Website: macys
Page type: delivery-shipping
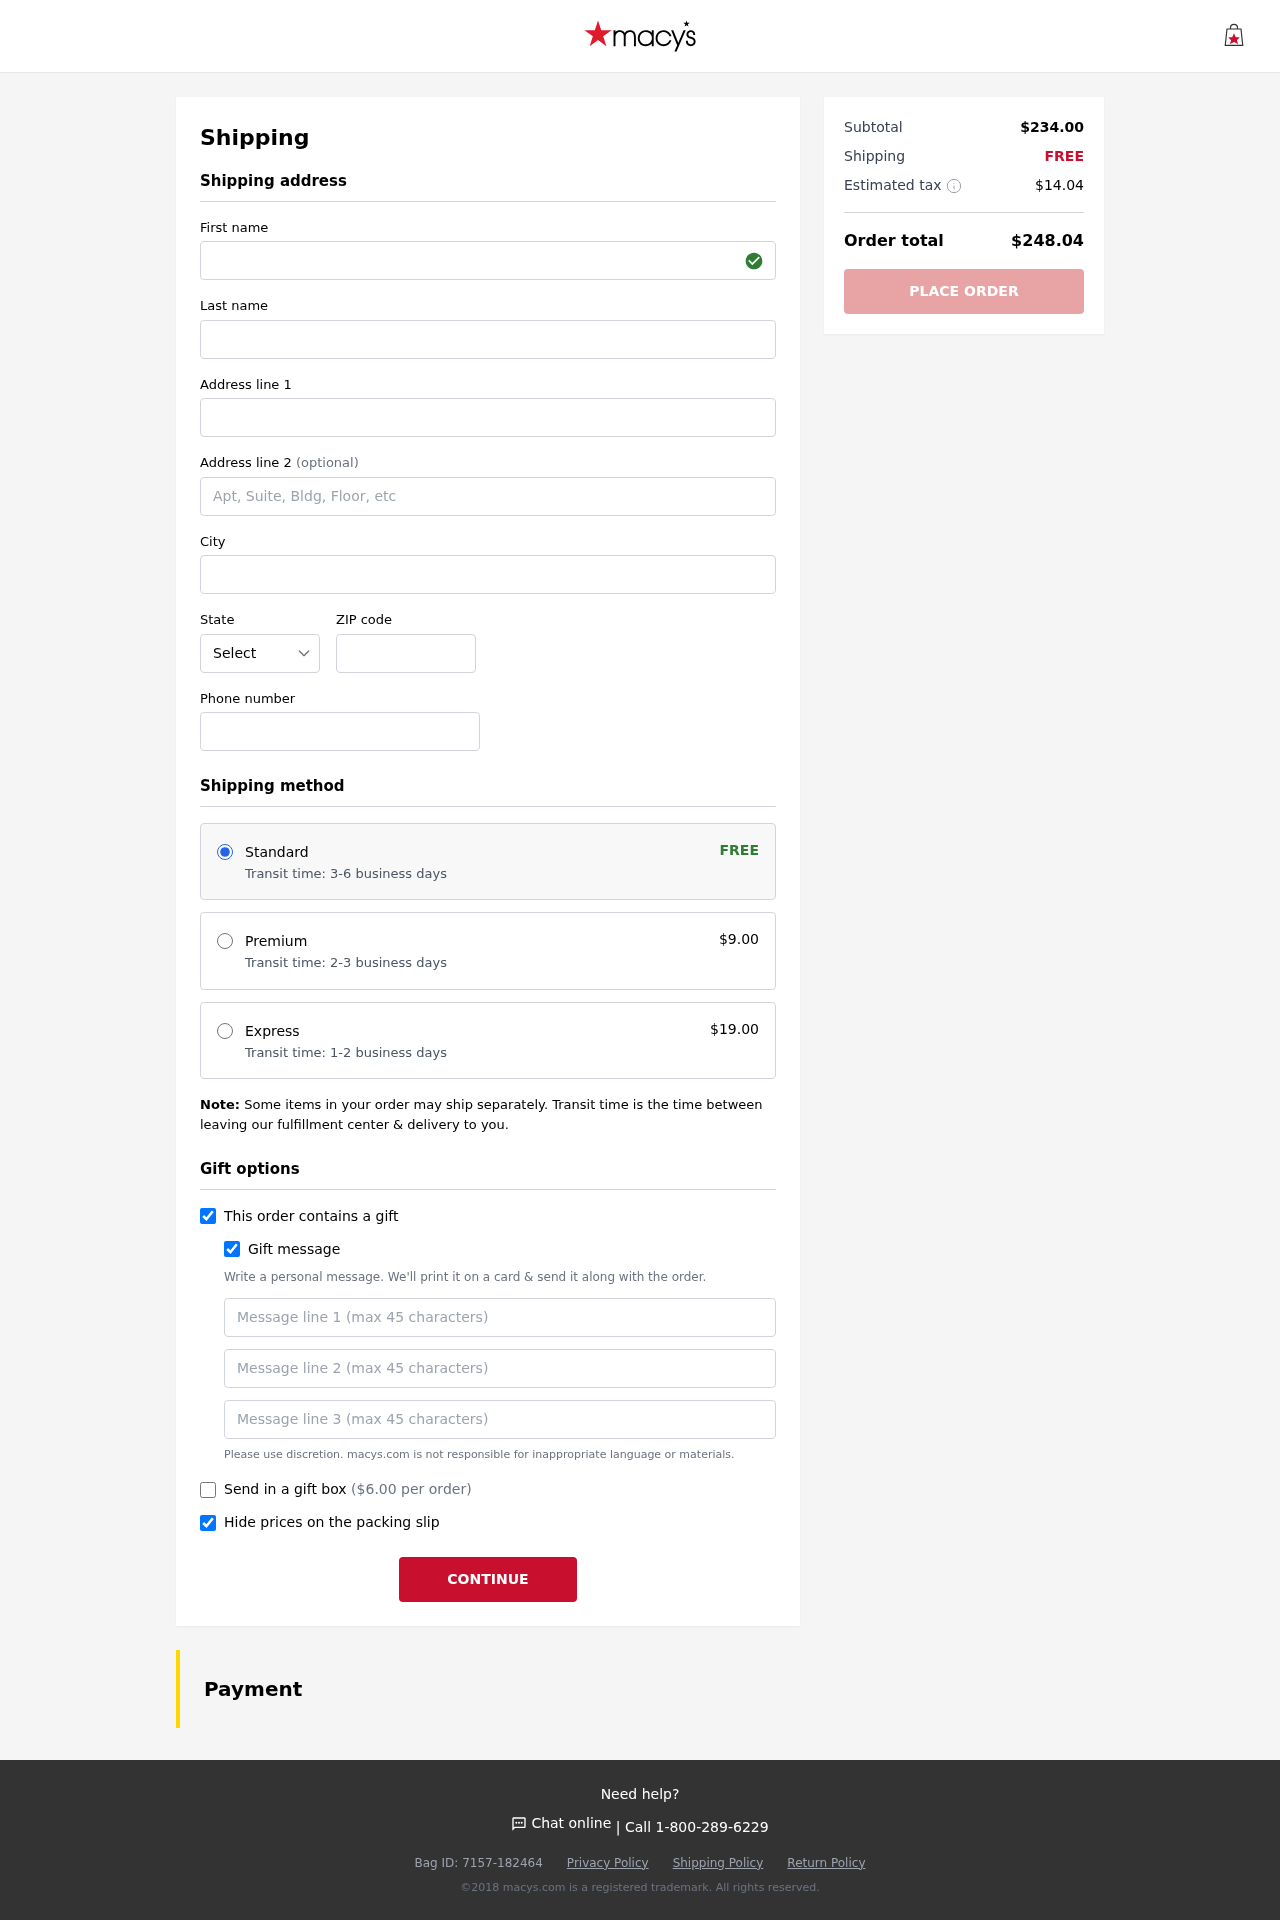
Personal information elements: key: PII_STATE_ABBR
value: OR
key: PII_FIRSTNAME
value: Luis
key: PII_LASTNAME
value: Crawford
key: PII_STREET
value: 3357 Ramirez Fort
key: PII_CITY
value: New Zacharybury
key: PII_POSTCODE
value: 89249
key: PII_PHONE
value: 9764455742
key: PII_GIFT_MESSAGE
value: Hey Jennifer! I saw these cozy cushions and immediately thought of our backyard hangouts—perfect for adding a little comfort to our chats. Hope they bring some extra warmth to your lovely space!  Luis
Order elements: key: ORDER_SHIPPING_STANDARD
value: Transit time: 3-6 business days
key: ORDER_SHIPPING_COST
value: FREE
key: ORDER_SHIPPING_PREMIUM
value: Transit time: 2-3 business days
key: ORDER_SHIPPING_PREMIUM_PRICE
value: $9.00
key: ORDER_SHIPPING_EXPRESS
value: Transit time: 1-2 business days
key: ORDER_SHIPPING_EXPRESS_PRICE
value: $19.00
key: ORDER_GIFT_BOX_PRICE
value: ($6.00 per order)
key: ORDER_SUBTOTAL
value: $234.00
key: ORDER_SHIPPING_COST2
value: FREE
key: ORDER_TAX
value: $14.04
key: ORDER_TOTAL
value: $248.04